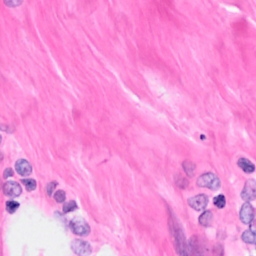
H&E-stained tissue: Breast